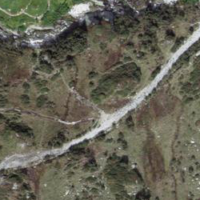
EUNIS habitat code: 31
Species observed at this site:
Dactylorhiza majalis